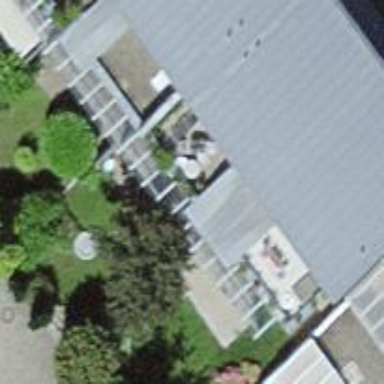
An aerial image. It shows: Terrace building.